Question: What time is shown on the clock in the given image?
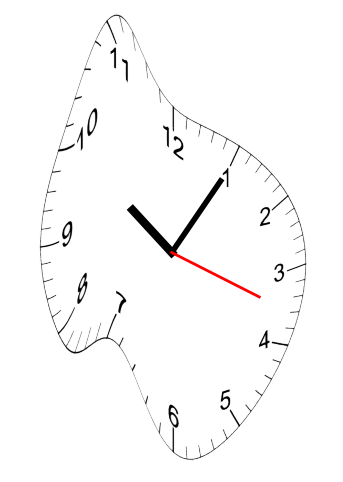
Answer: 10:05:18